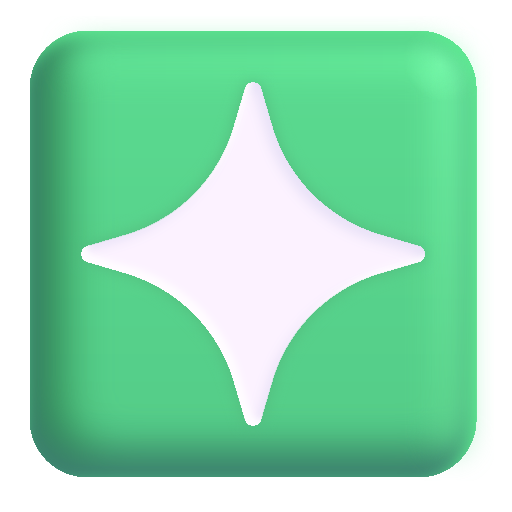
sparkle color